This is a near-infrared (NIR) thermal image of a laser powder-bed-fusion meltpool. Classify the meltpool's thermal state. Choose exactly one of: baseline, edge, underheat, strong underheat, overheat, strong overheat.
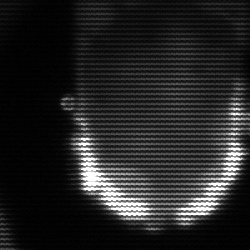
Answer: baseline